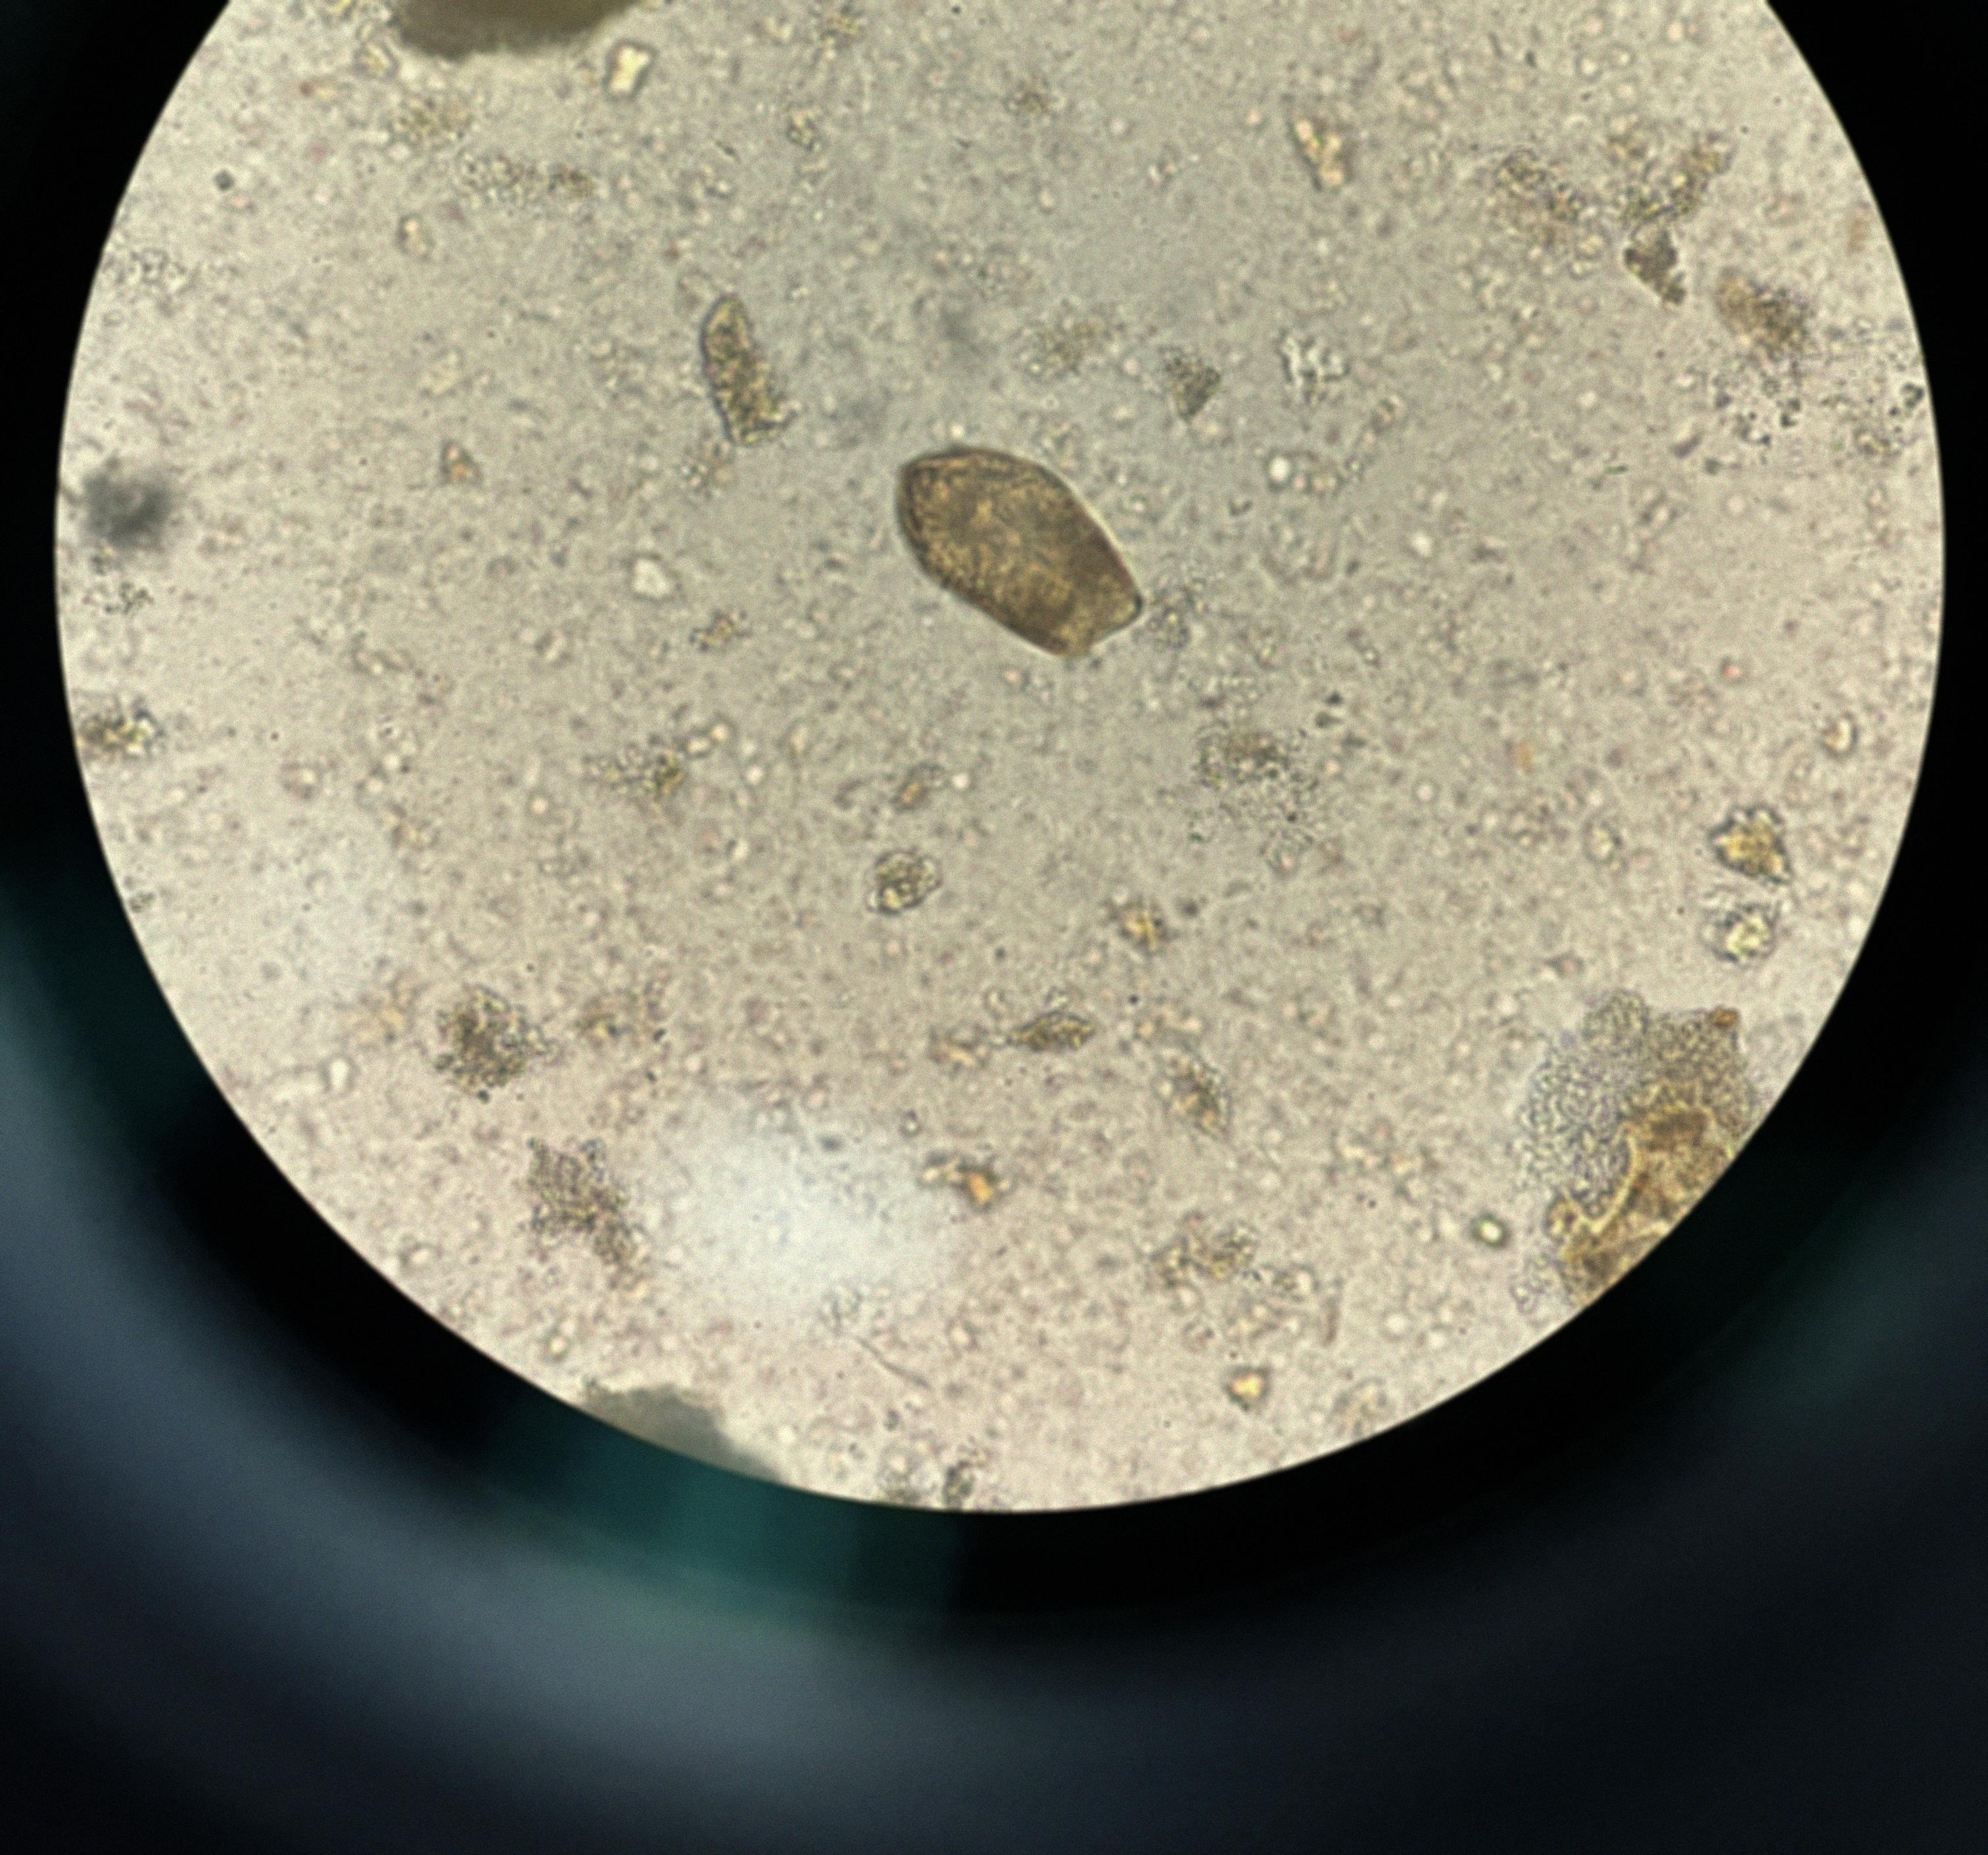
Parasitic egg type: Paragonimus spp